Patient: sex M, age 45
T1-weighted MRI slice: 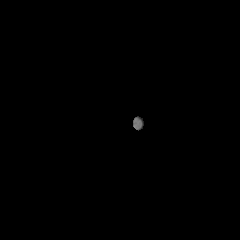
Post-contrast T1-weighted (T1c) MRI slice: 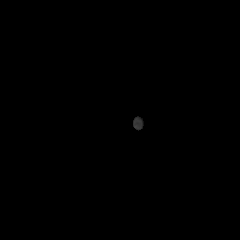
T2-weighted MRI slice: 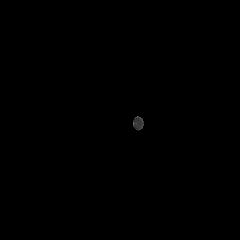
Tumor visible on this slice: no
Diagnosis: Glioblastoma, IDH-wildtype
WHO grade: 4